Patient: sex M, age 35
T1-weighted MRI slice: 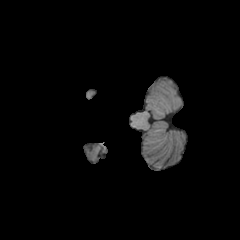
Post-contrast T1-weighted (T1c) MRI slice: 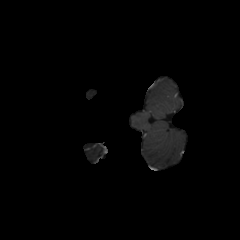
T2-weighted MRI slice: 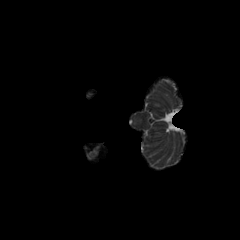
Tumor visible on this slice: no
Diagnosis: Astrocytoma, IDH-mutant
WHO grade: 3